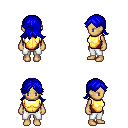
a pixel art fantasy rpg character, female body template, human, tanned skin, gold chest armor, white pants, blue loose hair, four views (front, back, left, right), 2x2 character sprite sheet, small pixel art, hard edges, no anti-aliasing